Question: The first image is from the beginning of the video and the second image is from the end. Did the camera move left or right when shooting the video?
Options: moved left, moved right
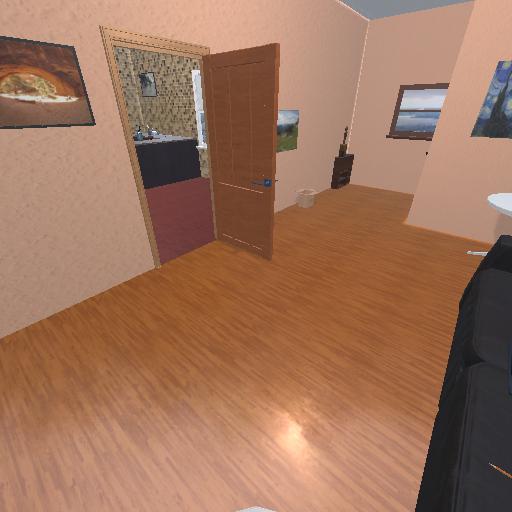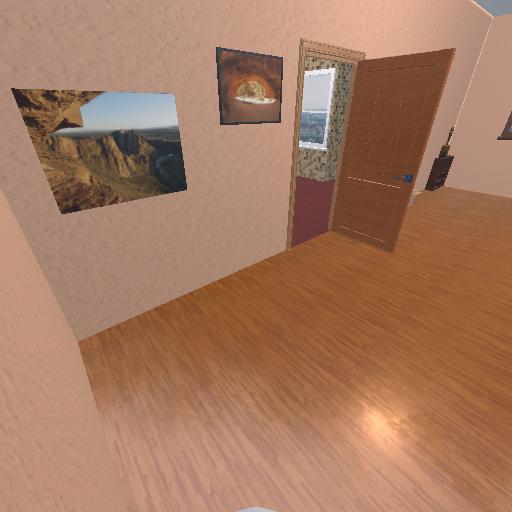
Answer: moved left